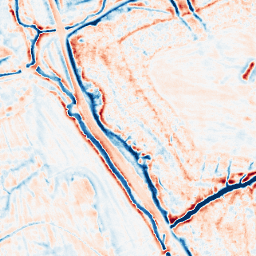
Category: edge_preserving
Decomposition family: bilateral
Decomposition parameters: d: 15
sigma_color: 50
sigma_space: 100
Upsampling method: sinc_blackman
Upsampling parameters: scale: 8
kernel_size: 16
Upsampling scale: 8